Question: I am trying to apply a bounding box for the discontiguous region in the sample below. I found something in Matlab help docs on 'regionprops' but it did not explain anything about how to do it. I need the smallest Box that can contain all the blobs in the image.

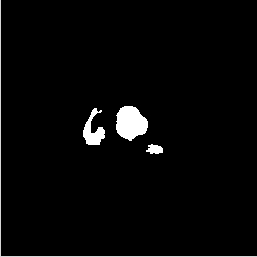
Answer: By default, when introduced with a 'logical' type input mask, <URL> to the mask and computes properties for each connected component of the input mask.
In your case, this is not a desirable behavior, since you want all the white pixels to be treated as part of the same component. To overcome this default behavior you simply need to cast the input mask from 'logical' to other data type.
'''
st = regionprops( uint8( BW ), 'BoundingBox' ); %// cast to uint8
rect = st.BoundingBox; %// the bounding box of all white pixels
%// display the results
figure;
imshow( BW, 'border', 'tight' );
hold on;
rectangle('Position', rect, 'EdgeColor', 'r', 'LineWidth', 1.5 );
'''
Resulting with